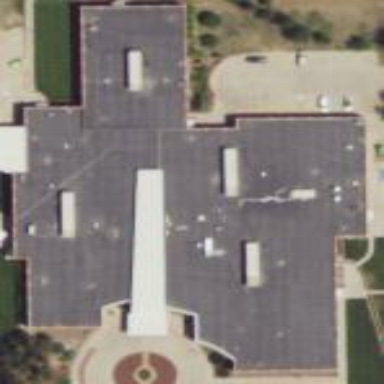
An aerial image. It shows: Hospital building.